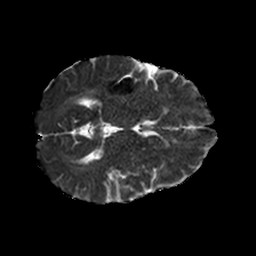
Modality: ADC
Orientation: axial
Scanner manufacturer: philips
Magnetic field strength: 1.5 T
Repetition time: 3.265 s
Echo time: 0.06922 s